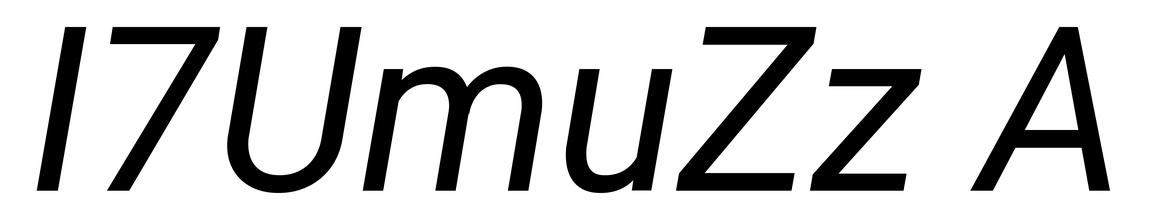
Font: Roboto-Italic_Italic